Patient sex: F
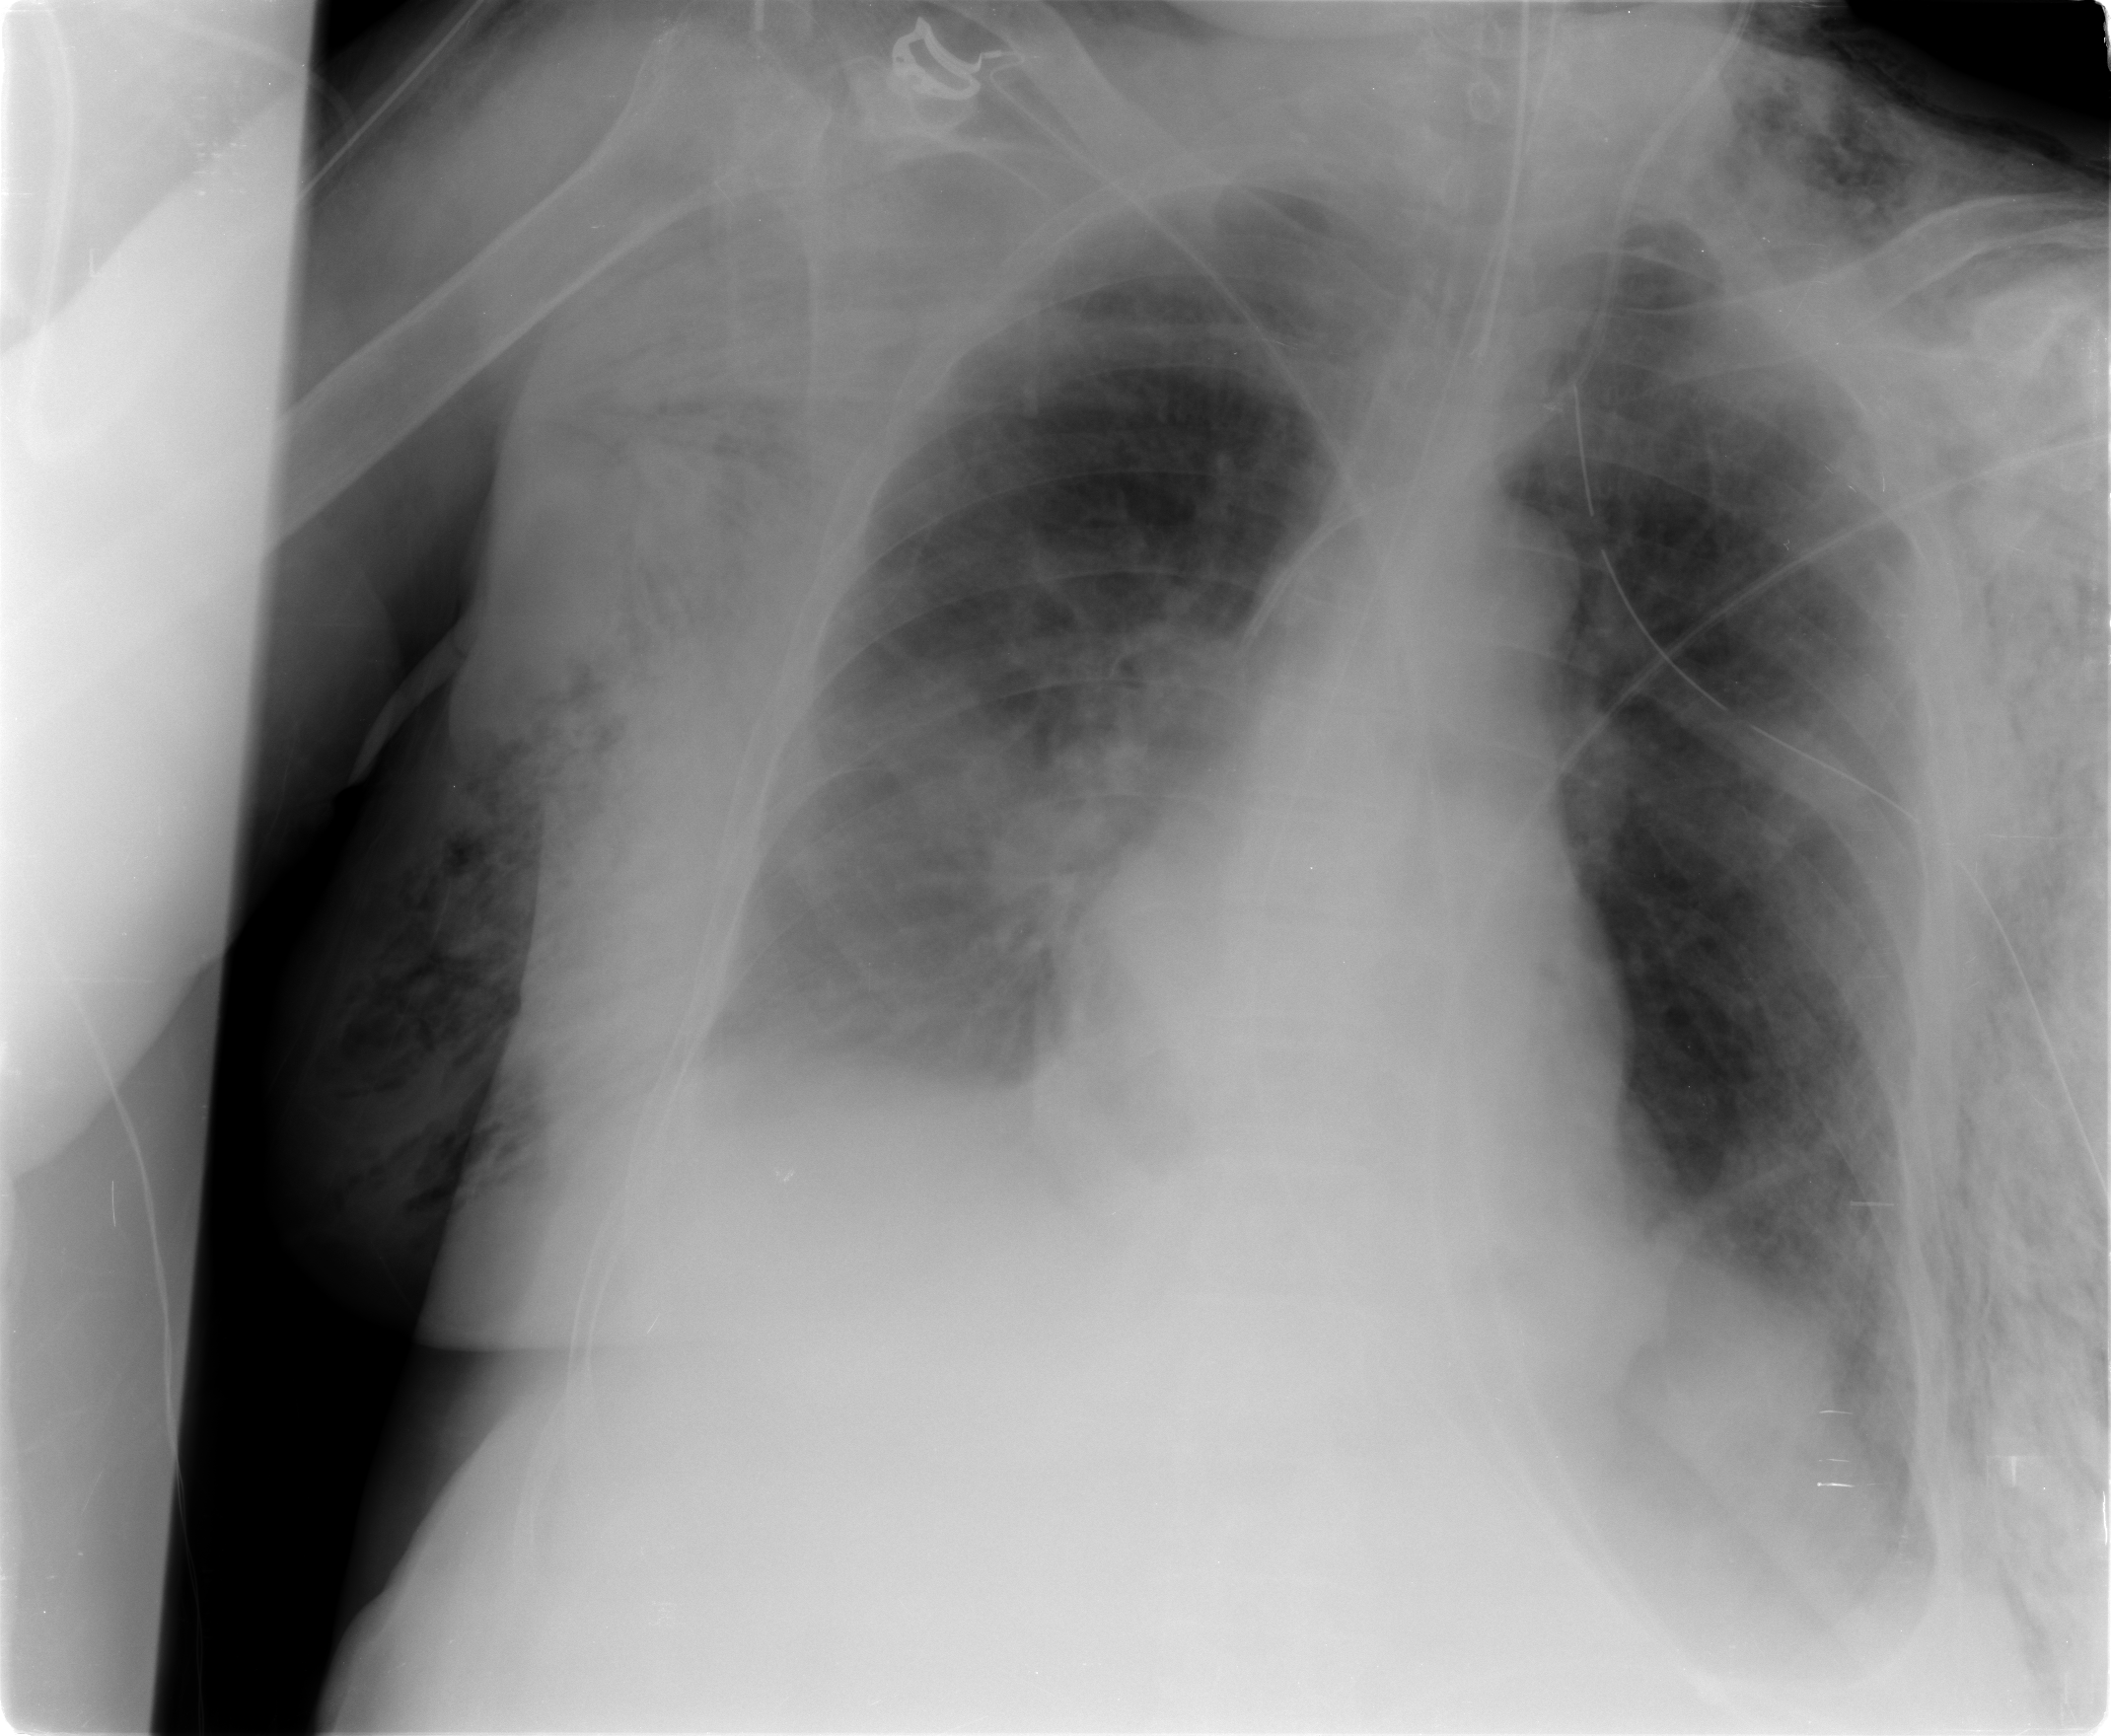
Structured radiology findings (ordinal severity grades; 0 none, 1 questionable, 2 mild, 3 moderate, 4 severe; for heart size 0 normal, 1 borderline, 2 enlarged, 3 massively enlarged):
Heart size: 0
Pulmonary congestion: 0
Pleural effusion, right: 2
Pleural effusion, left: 2
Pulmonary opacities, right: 2
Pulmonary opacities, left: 0
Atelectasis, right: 2
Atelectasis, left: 2